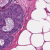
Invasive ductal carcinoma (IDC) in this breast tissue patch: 0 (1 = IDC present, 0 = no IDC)